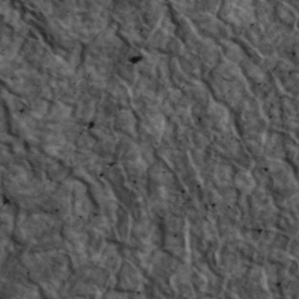
Label: non_frost